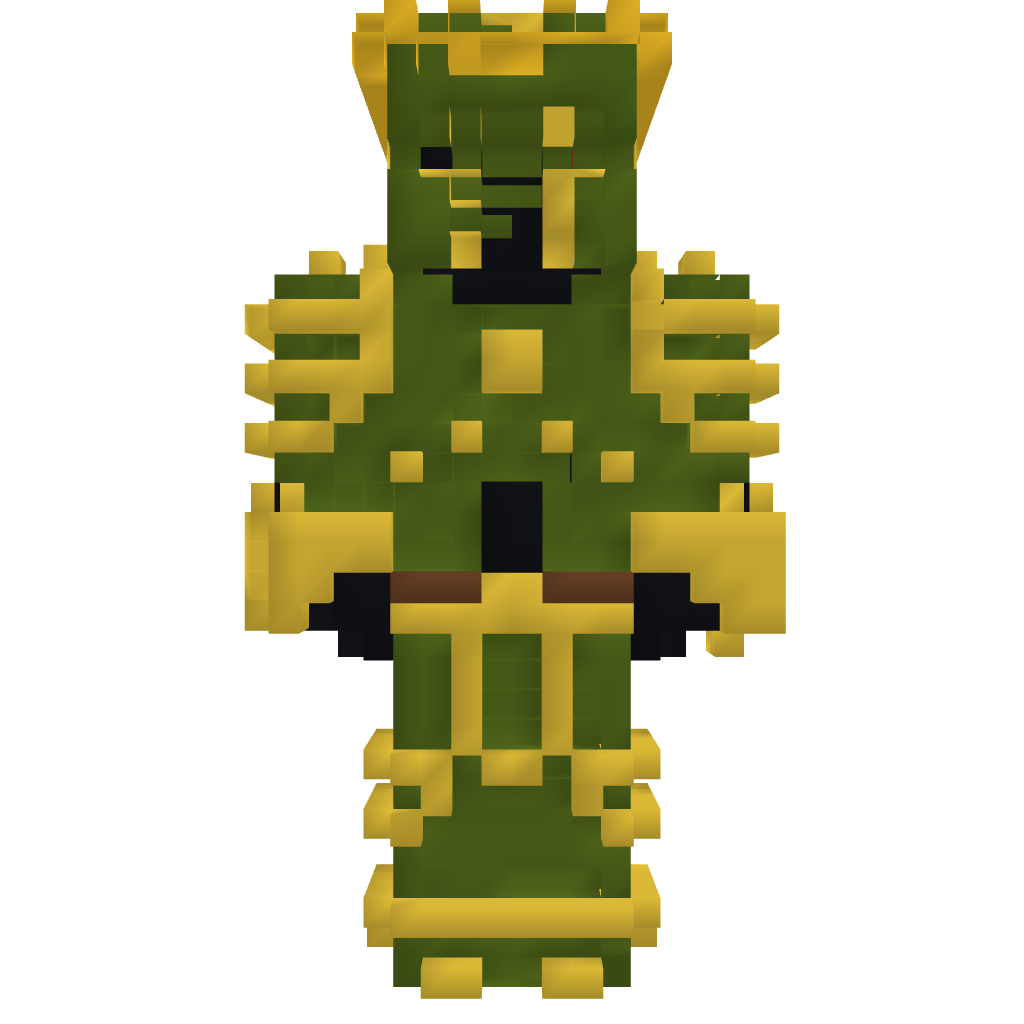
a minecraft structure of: BossModz8 Statue